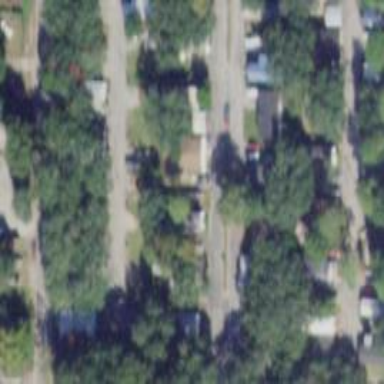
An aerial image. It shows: Residential area known as trailer park.